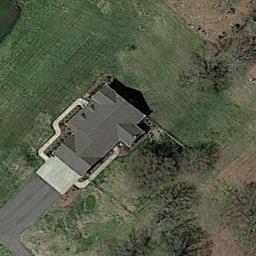
Label: residential